Question: Count the number of objects in the diagram.
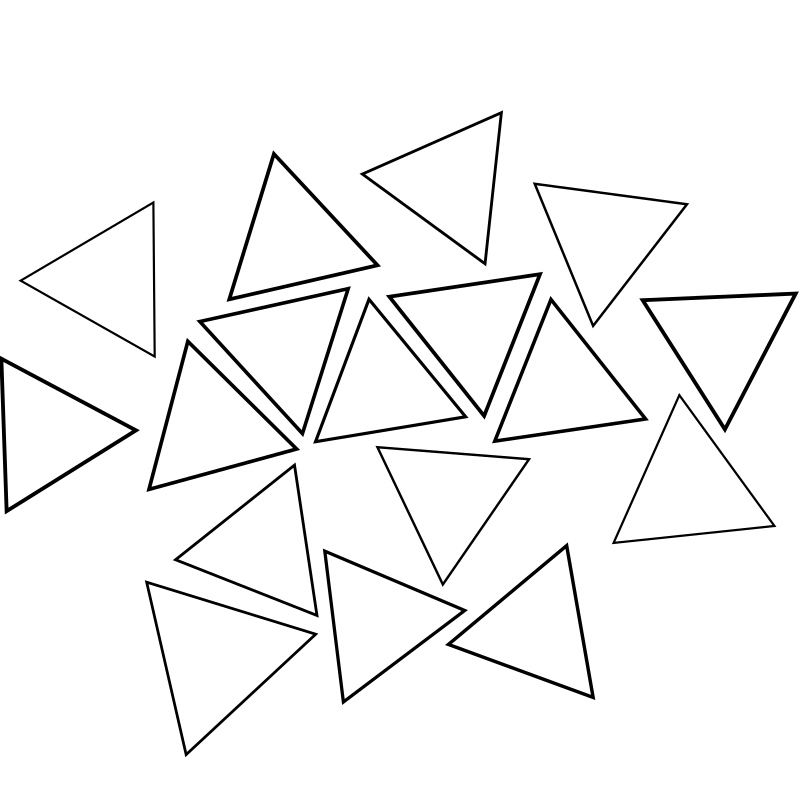
Answer: 17